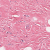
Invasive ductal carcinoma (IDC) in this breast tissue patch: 0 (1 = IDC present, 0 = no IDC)